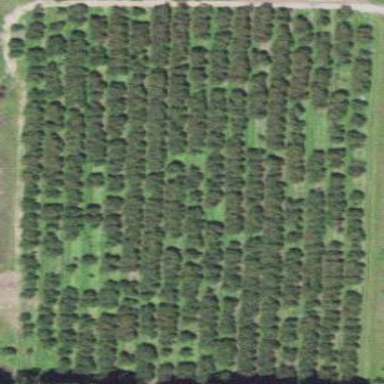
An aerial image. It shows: Orchard filled with cherry trees.